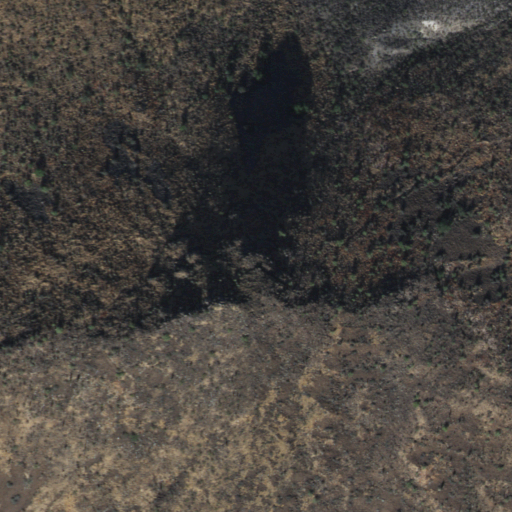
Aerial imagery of mountain in Arizona named Baldy Peak containing only shrub